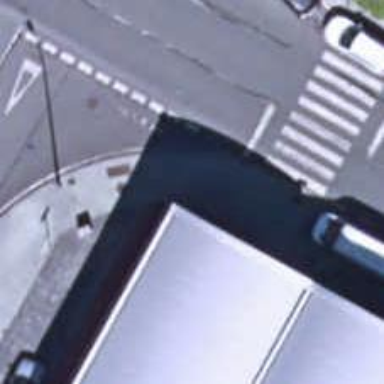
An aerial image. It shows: Sidewalk along the footway.